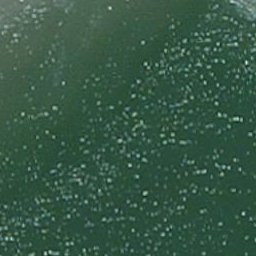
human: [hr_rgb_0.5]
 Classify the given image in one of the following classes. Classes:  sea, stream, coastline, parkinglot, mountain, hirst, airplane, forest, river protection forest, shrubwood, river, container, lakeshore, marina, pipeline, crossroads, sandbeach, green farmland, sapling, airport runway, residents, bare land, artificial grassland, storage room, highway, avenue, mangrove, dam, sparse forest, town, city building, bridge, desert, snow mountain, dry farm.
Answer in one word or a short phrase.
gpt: sea